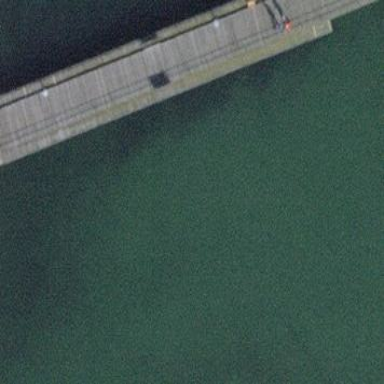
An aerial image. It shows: Pier with mooring facilities.